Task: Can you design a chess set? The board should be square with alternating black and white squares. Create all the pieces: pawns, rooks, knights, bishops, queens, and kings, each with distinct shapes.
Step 1111:
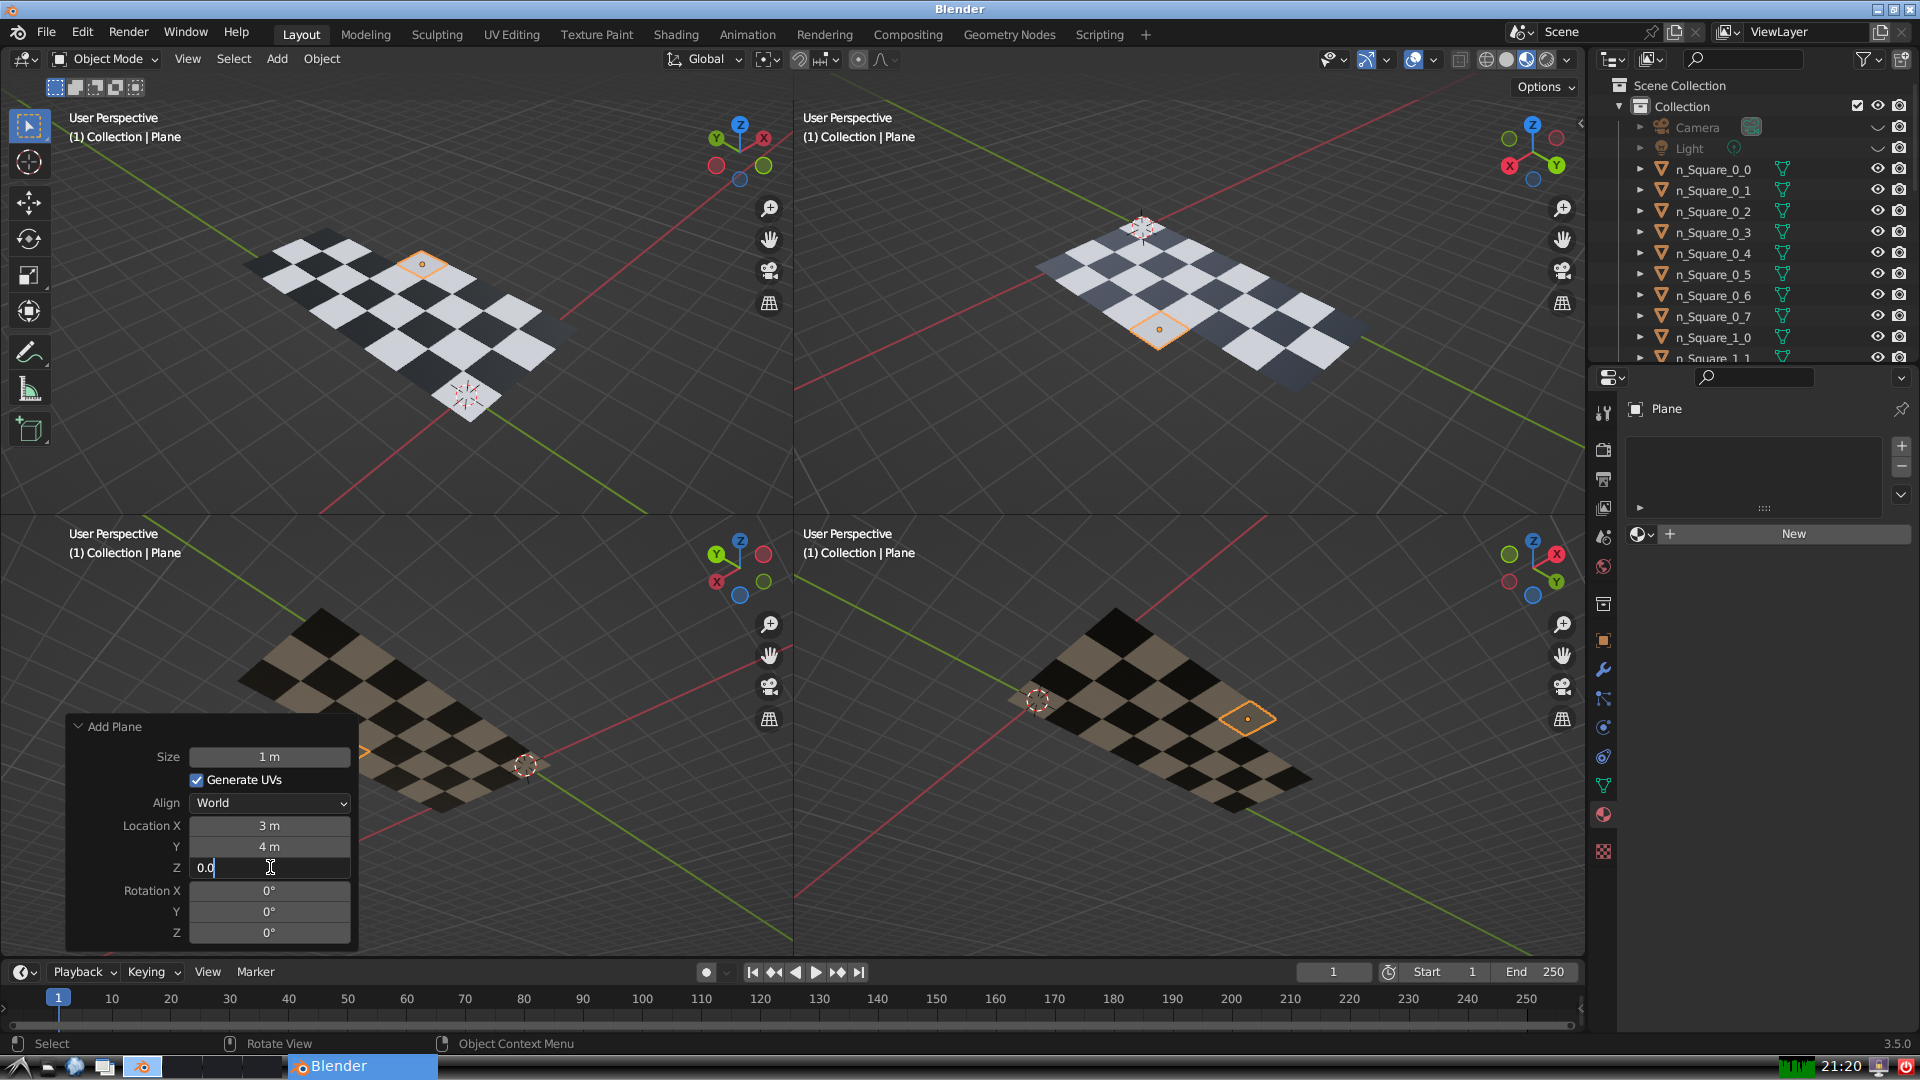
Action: {"key_press": ['Return']}